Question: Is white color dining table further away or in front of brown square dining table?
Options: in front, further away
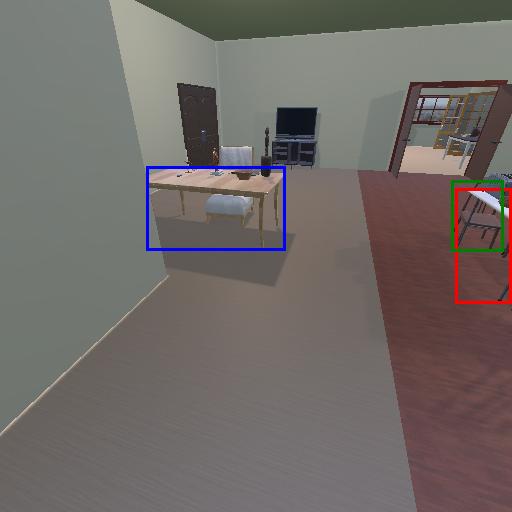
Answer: in front